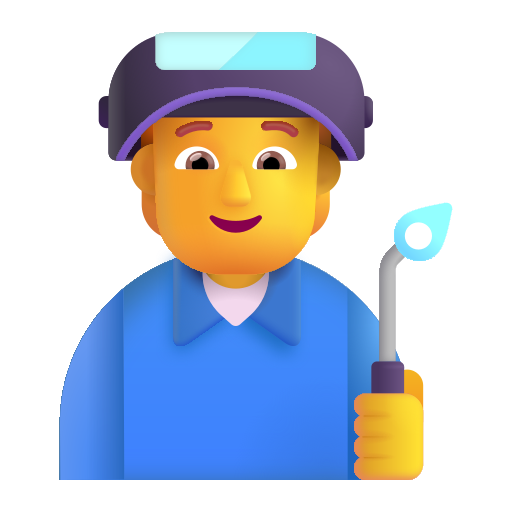
factory worker color default